Question: I have a LinearLayout with 3 or 4 views (Buttons and ImageButtons) inside, and I want that all of them have the same size to fit entirely the layout, like shown in the picture below
The same thing must be done either in horizontal and in vertical.
the xml of the LinearLayout is this:
'''
<LinearLayout
android:id="@+id/discover_right_action_bar"
android:layout_width="64dp"
android:layout_height="match_parent"
android:layout_alignParentRight="true"
android:layout_below="@id/top_navi_bar"
android:background="@color/smart_dark_grey"
android:gravity="center"
android:orientation="vertical"
android:paddingBottom="5dp"
android:paddingTop="5dp" >
<ImageButton
android:id="@+id/home_ib_friend"
android:layout_width="60dp"
android:layout_height="60dp"
android:layout_marginLeft="5dp"
android:layout_marginRight="5dp"
android:saveEnabled="false"
android:scaleType="center"
android:src="@drawable/ic_action_select_all" />
<ImageButton
android:id="@+id/home_ib_camera"
android:layout_width="60dp"
android:layout_height="60dp"
android:layout_marginLeft="5dp"
android:layout_marginRight="5dp"
android:saveEnabled="false"
android:scaleType="center"
android:src="@drawable/ic_action_camera" />
<ImageButton
android:id="@+id/ib_prof_mon_meetings"
android:layout_width="60dp"
android:layout_height="60dp"
android:layout_marginLeft="5dp"
android:layout_marginRight="5dp"
android:saveEnabled="false"
android:scaleType="centerInside"
android:src="@drawable/clock" />
</LinearLayout>
'''
Now I can only set or the size manually in dp, or set it to wrap_content, but than there would be space at the beginning and at the end of the layout.
I've tried something with the layout_weight attribute but I don't know well how to use it.
I've tried also with getting the real size of the layout (via ViewTreeObserver) and set the size to the internal children but it doesn't work because I couldn't get the real dimension of the layout.
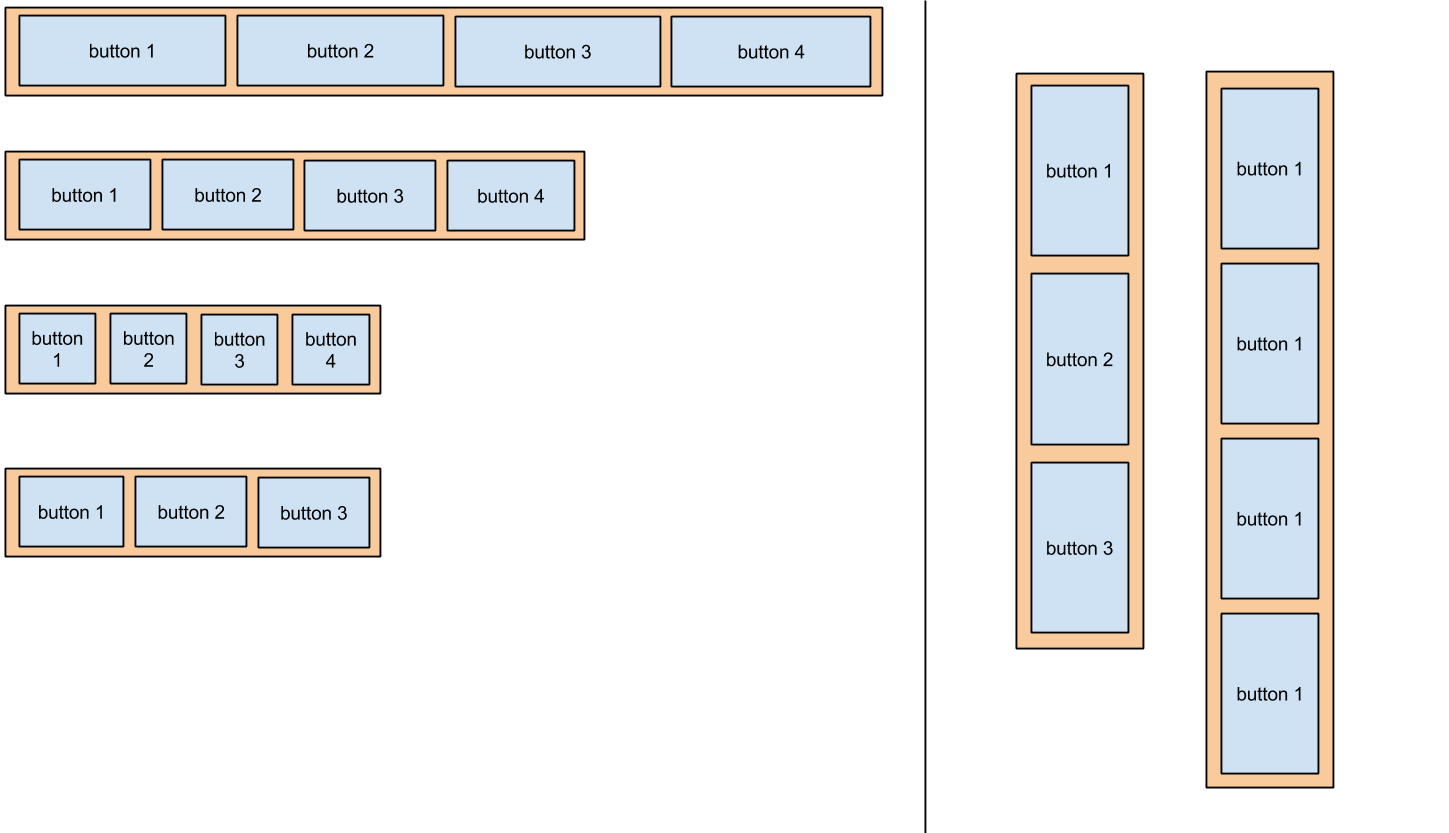
Answer: I resolve my problem: the solution above is working but I remove the weightSum attribute and it works if you don't know how many child views will be there. Their size will be adjusted dinamically and automatically to fit the whole parent layout.